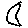
Label: moon